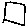
Label: square